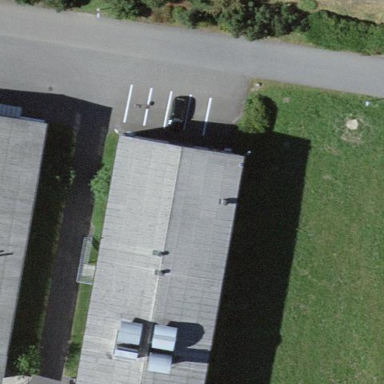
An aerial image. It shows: Industrial building.